Question:
Hi, All!
'''
ffMpeg -timstamp
'''
option works likes upper image?
07:21:54 07/07/05 white text in black box container.
in ubuntu 12.04
typed the excute like this.
'''
ffmpeg -y -f video4linux2 -s vga -r 30 -fs 1M -i /dev/video0 -timestamp now -copyts ./USB1_Test_vga.mp4
'''
but it doesn't work.
is there any other option for display video recorded time?
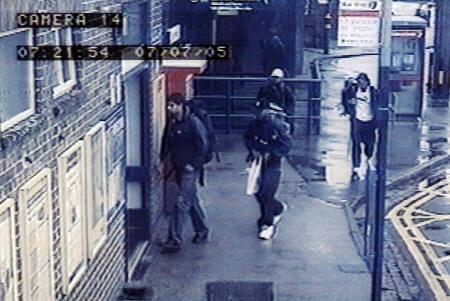
Answer: There used to be a drawtext filter.
'''
ffmpeg -i in.mp4 -vf "drawtext=fontfile=/usr/share/fonts/truetype/DroidSans.ttf: timecode='09\:57\:00\:00': r=25: x=(w-tw)/2: y=h-(2*lh): fontcolor=white: box=1: boxcolor=0x00000000@1" -an -y out.mp4
'''
See here: <URL>
I believe you can replace the exact time code with a sprintf like syntax.
'''
ffmpeg -f video4linux2 -i /dev/video0 -s 640x480 -r 30 -vf "drawtext=fontfile=/usr/share/fonts/truetype/ttf-dejavu/DejaVuSans-Bold.ttf: text='%{localtime\:%T}': fontcolor=white@0.8: x=7: y=460" -vcodec libx264 -vb 2000k -preset ultrafast -f mp4 output.mp4
'''
See here:
<URL>